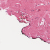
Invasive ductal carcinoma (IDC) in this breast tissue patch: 0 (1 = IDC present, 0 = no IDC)